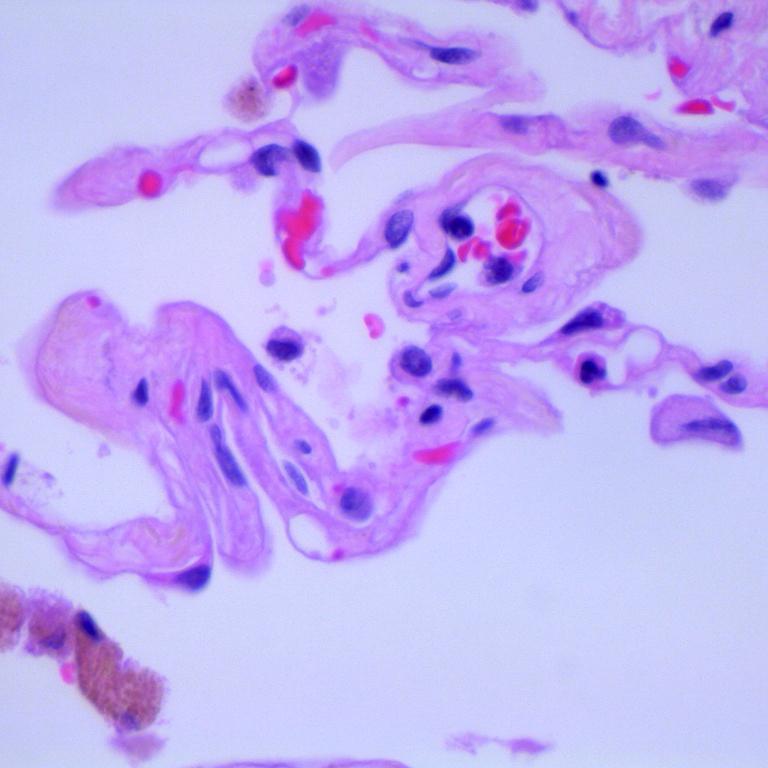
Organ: lung
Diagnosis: benign